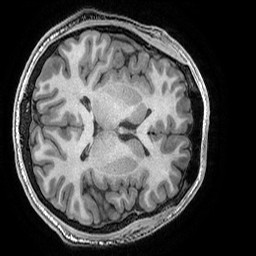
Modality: T1w
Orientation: axial
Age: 25
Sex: male
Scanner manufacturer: ge
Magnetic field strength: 3 T
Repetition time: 0.008184 s
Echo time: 0.003192 s